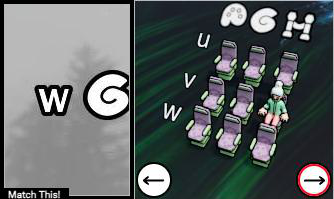
Task: seats
Answer: no